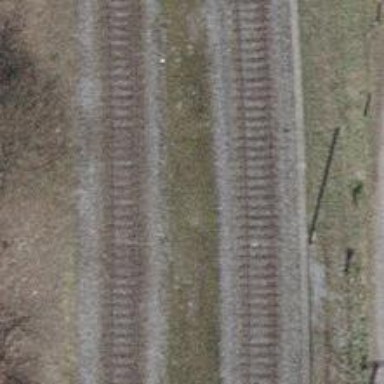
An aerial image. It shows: Railway track with contact line for electrification.